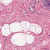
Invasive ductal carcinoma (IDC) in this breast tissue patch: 0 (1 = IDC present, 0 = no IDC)